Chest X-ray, PA view. Patient: 59 years old, sex M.
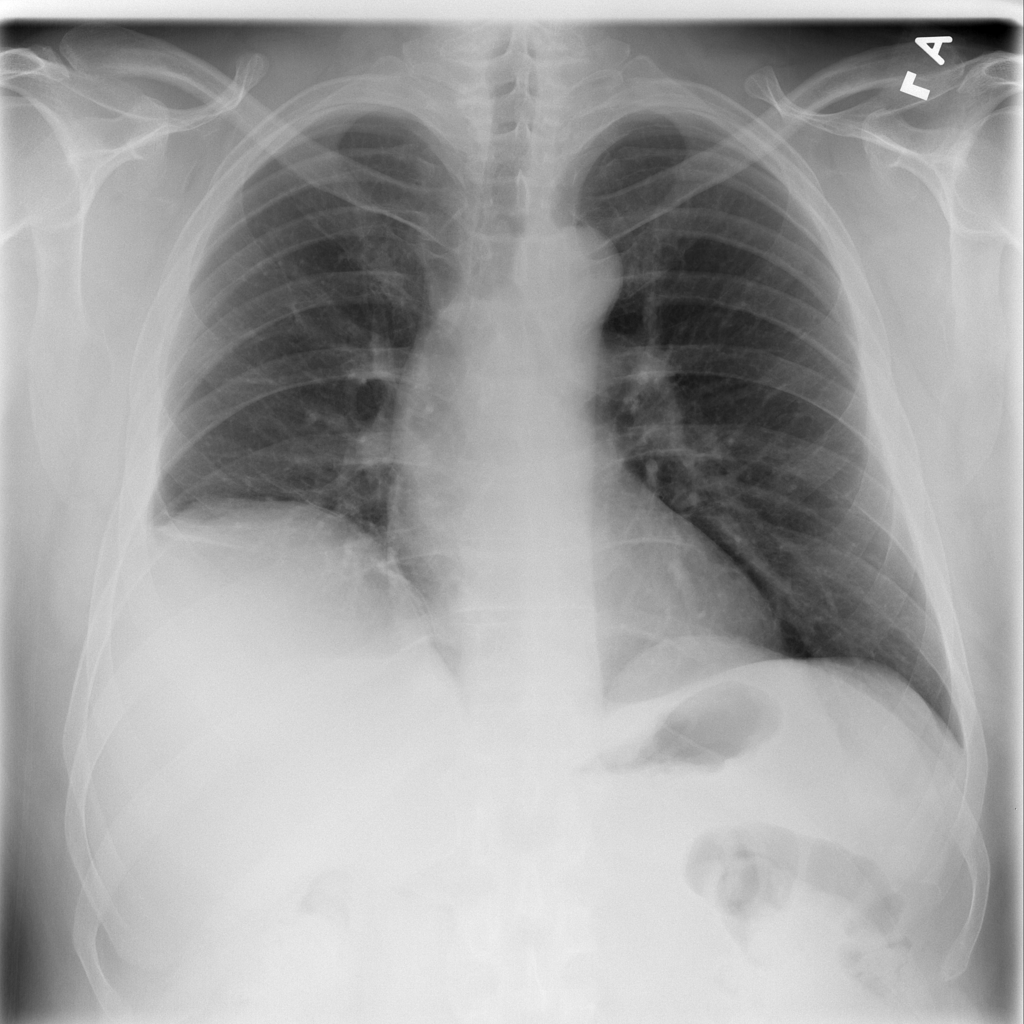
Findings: Atelectasis